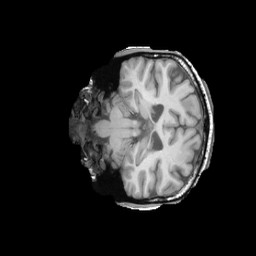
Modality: T1w
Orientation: coronal
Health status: ill
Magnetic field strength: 3 T